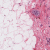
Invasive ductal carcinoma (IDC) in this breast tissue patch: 0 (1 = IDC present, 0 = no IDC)